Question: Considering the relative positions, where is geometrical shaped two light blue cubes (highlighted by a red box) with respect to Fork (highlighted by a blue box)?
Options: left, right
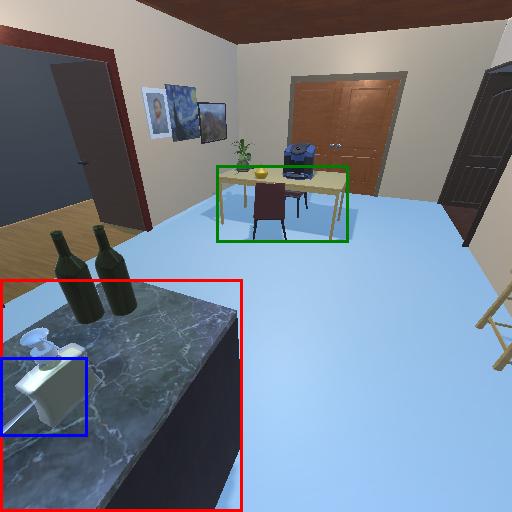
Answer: left